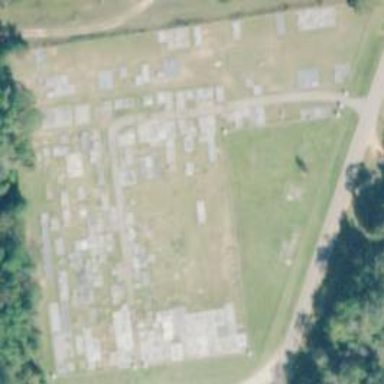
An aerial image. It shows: Graveyard.